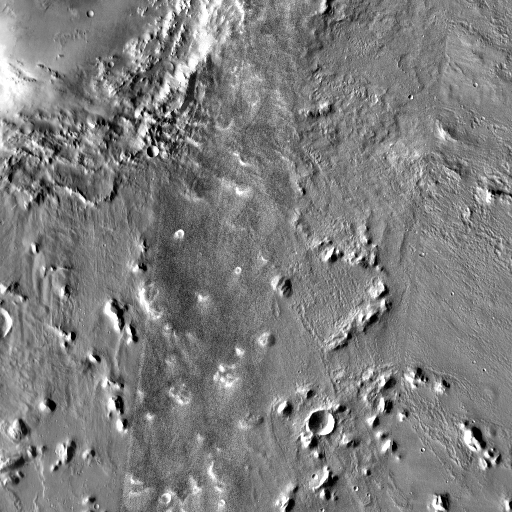
Crater classes present: Background, Other, Secondary